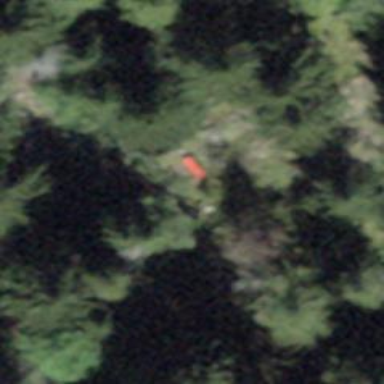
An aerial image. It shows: Red bench.